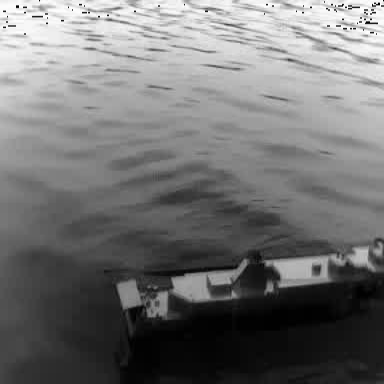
There is a container_ship in the infrared image.